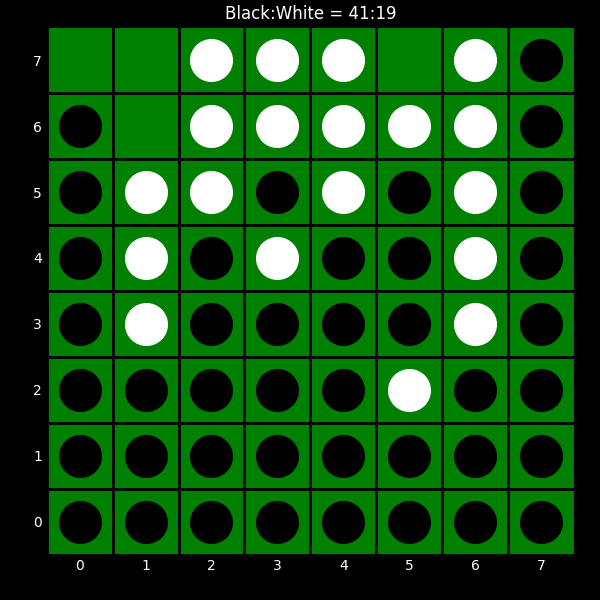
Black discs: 41
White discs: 19